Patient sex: F
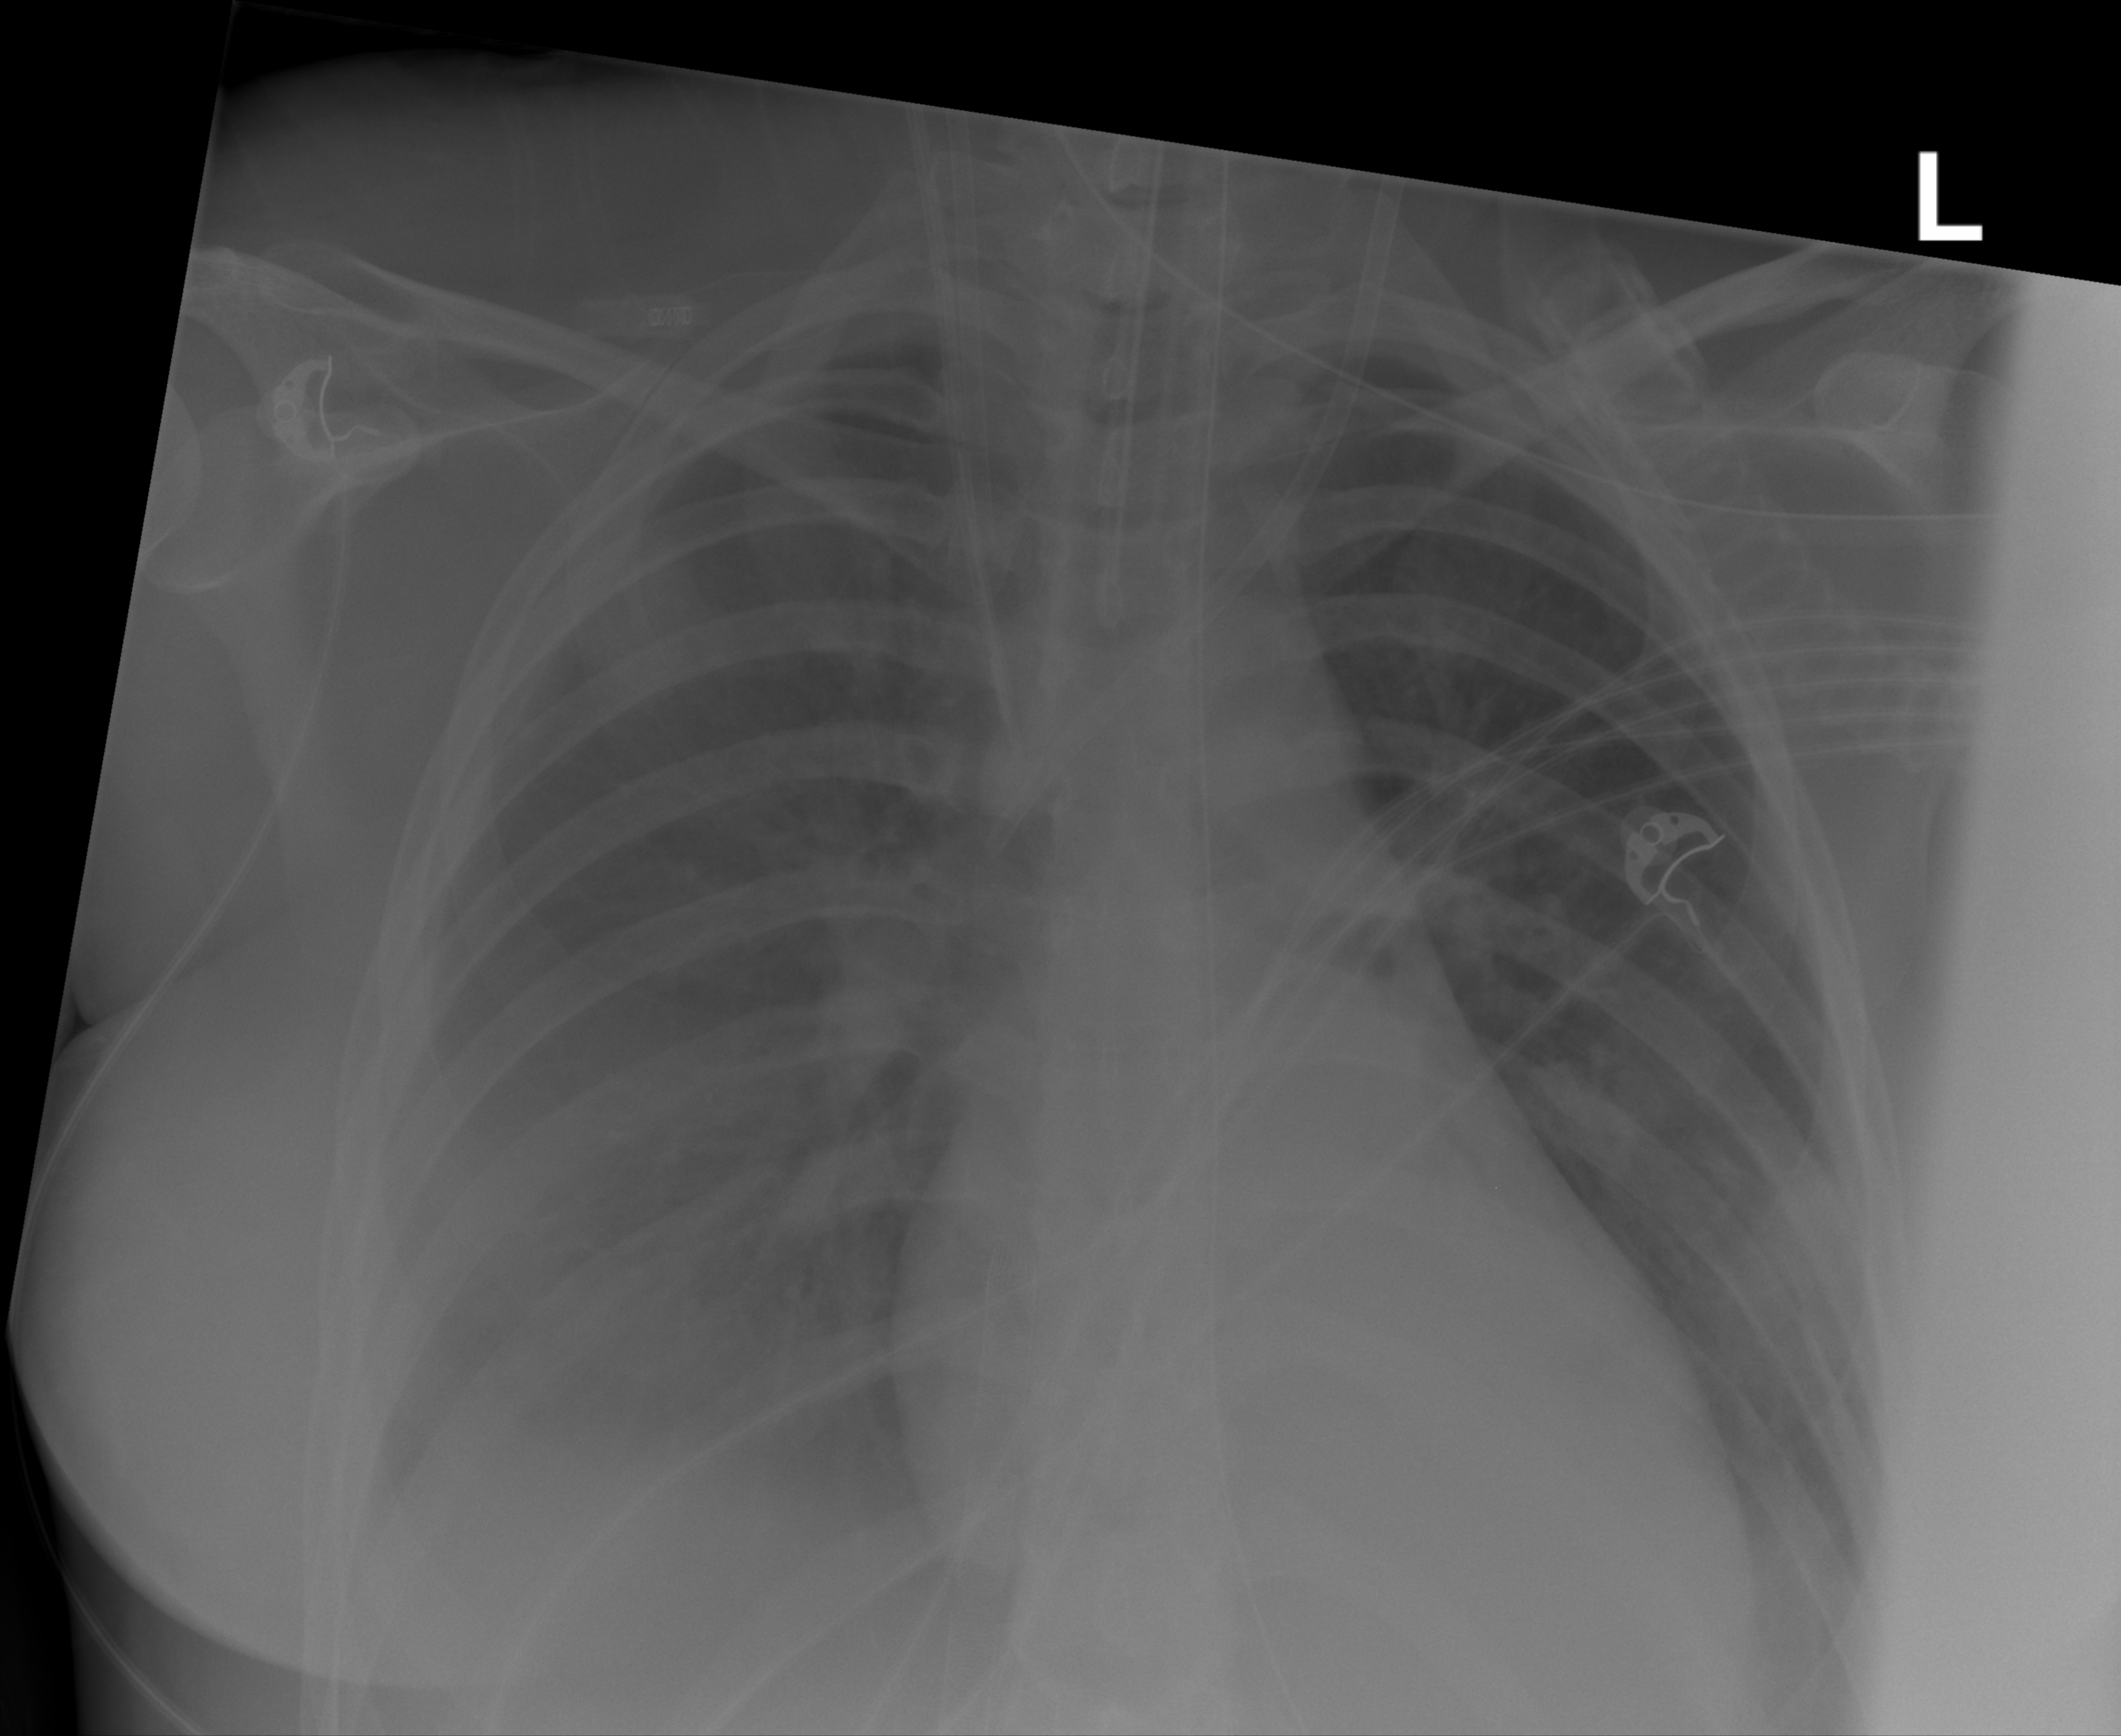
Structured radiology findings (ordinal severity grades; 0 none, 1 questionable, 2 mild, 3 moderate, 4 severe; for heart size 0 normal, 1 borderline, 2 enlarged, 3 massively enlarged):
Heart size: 1
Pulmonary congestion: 0
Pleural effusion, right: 3
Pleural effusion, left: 2
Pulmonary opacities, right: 2
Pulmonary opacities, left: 2
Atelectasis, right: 3
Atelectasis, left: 2